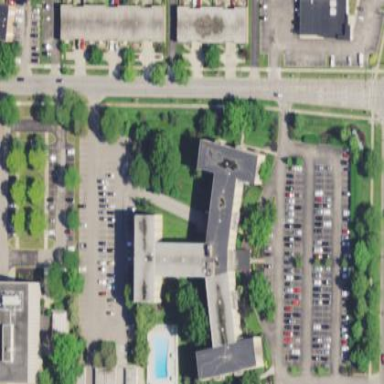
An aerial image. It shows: View of apartment building.